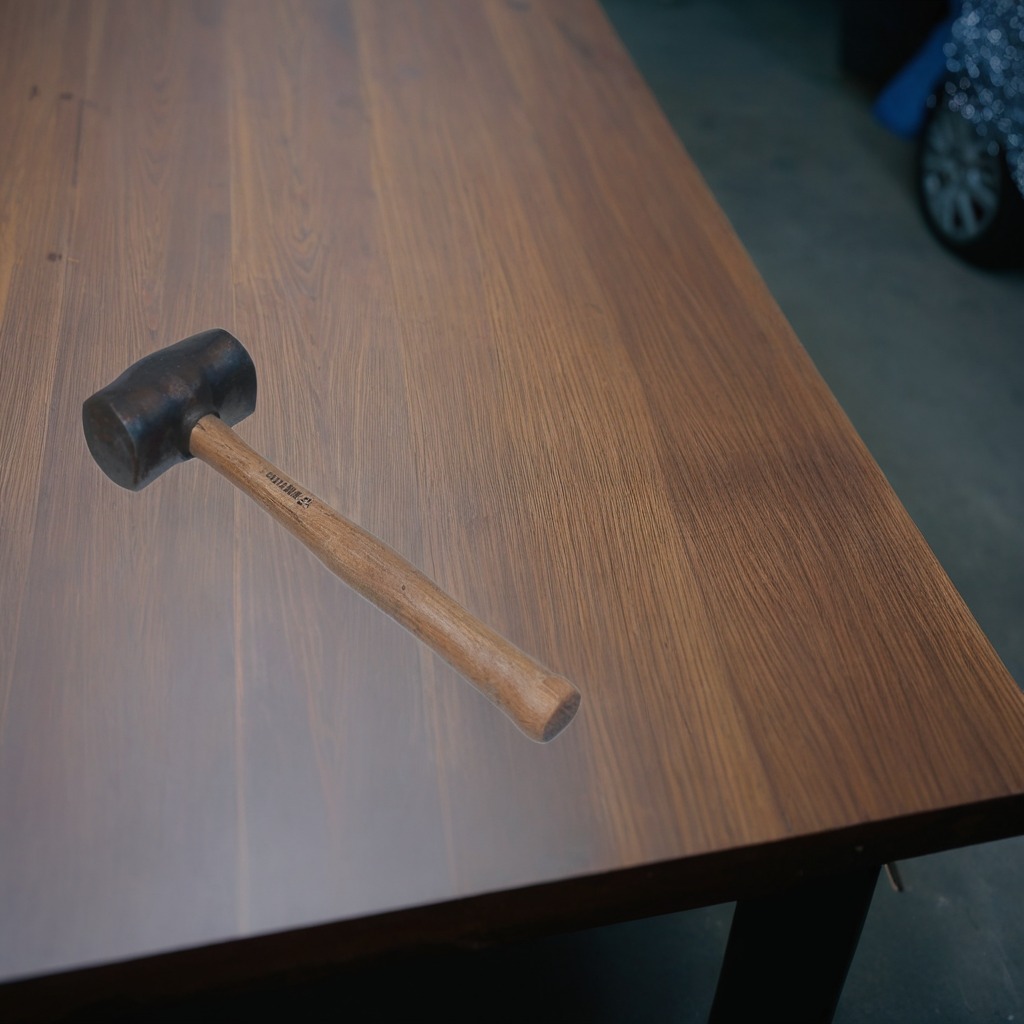
A hammer is lying on the old table with faint burn marks in a small garage at twilight.